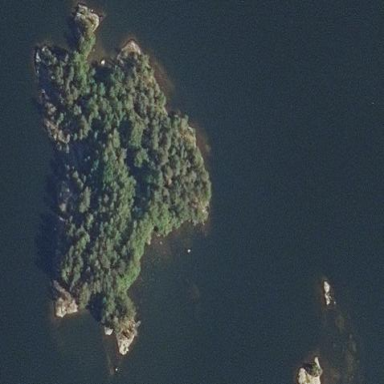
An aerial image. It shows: Island.